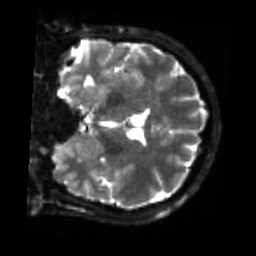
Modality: sbref
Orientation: coronal
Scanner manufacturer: siemens
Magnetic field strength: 3 T
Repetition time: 4 s
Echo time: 0.0594 s